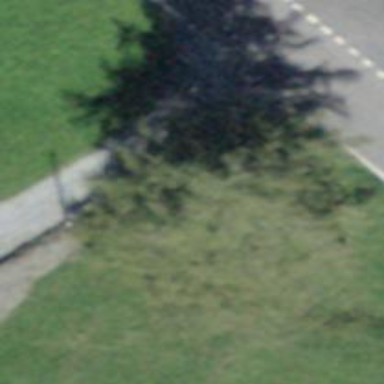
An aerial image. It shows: Bus stop along the road.